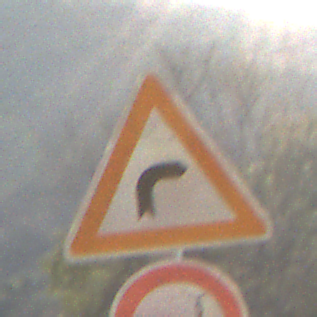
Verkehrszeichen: KurveRechts
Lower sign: VerbotUeberholenEinspurigeFahrzeuge
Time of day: SunriseSunset
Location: Outdoor (Nature)
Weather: Clear
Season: NotSpecified
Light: Natural